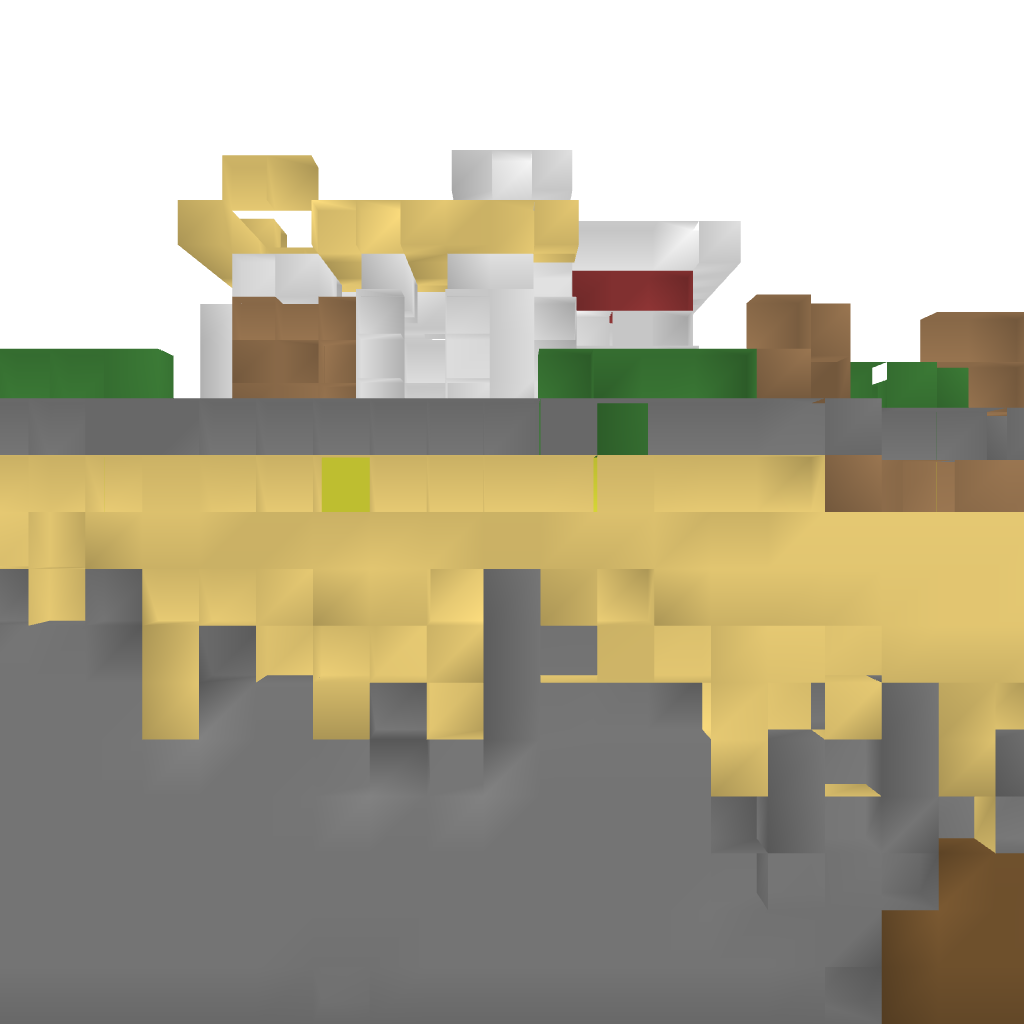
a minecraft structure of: small beach house bad low quality